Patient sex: M
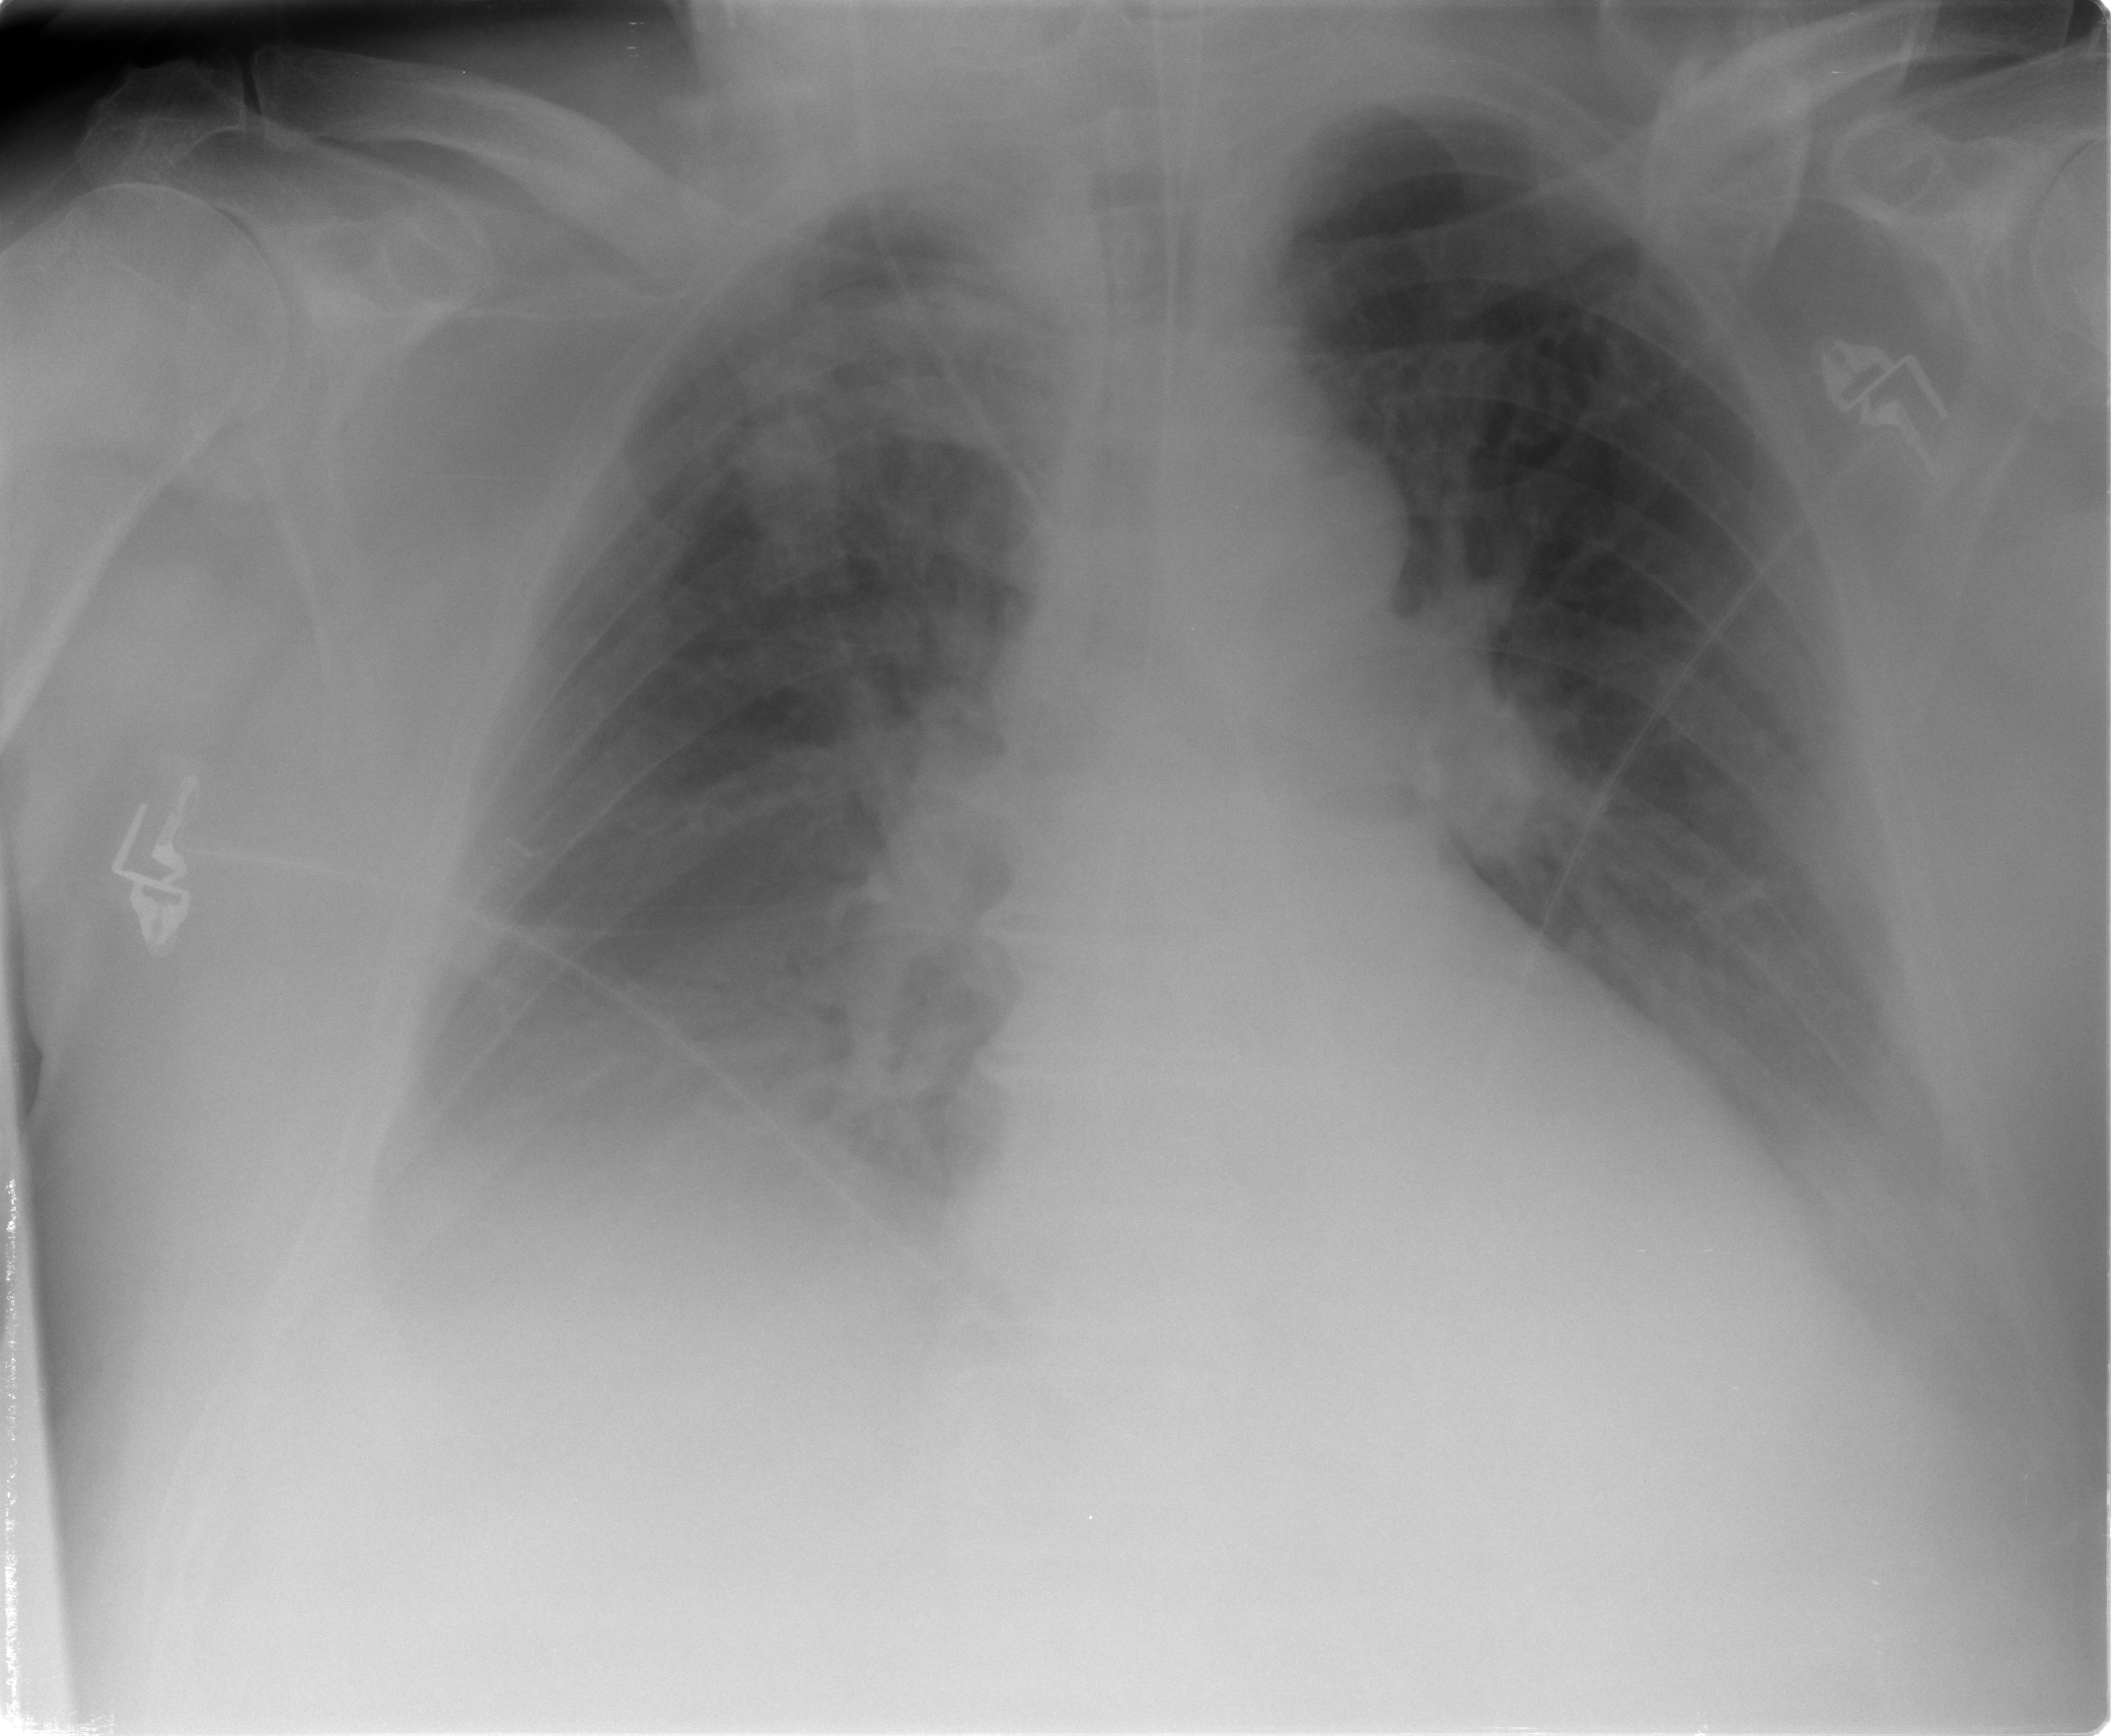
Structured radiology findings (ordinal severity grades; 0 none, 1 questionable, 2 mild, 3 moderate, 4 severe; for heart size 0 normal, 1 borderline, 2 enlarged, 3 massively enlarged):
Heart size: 2
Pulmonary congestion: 2
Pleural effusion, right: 3
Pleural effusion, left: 2
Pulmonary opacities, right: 1
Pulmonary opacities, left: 0
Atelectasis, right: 2
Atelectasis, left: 2